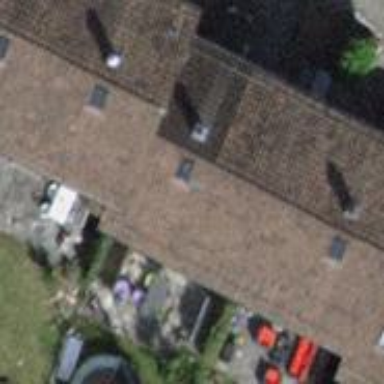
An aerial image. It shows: Semidetached house with gabled roof.